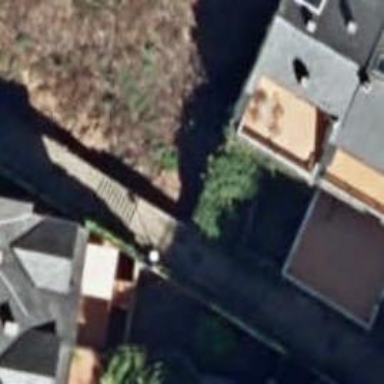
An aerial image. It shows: Road with steps.